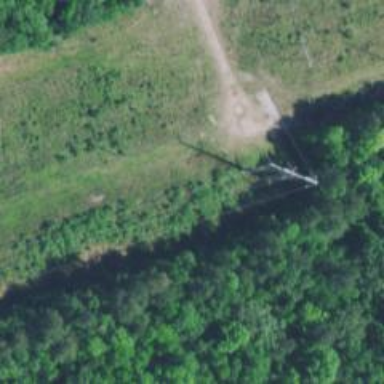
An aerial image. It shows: H-frame designed tower for power lines.